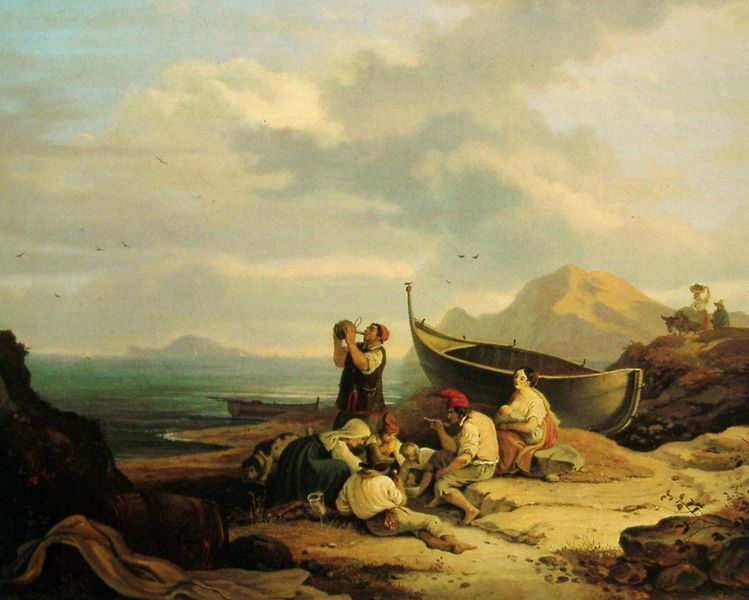
Titel: Massa bei Sorrento mit Blick auf Capri
Künstler: Johann Heinrich Schilbach
Standort: Schweinfurt
Institution: Museum Georg Schäfer
Schlagwörter: berg, blau, felsen, gemälde, gruppe, himmel, mann, meer, wasser, weiß, wolken, fluss, frauen, gelb, grün, landschaft, menschen, ocker, sand, see, sitzen, ufer, abend, braun, brust, frau, hut, kleid, licht, männer, schwarz, szene, hund, rot, tier, tiere, tuch, wolke, beige, malerei, alkohol, bart, flasche, mütze, mützen, trinken, faru, stein, steine, ferne, horizont, natur, vögel, busch, sonne, insel, tücher, decke, familie, gewänder, kind, boot, boote, esel, genre, kahn, kinder, pferd, reiter, krug, deutschland, schürze, küste, schiff, strand, wellen, liegen, italien, fischer, berge, fels, gebirge, gipfel, klippen, kuh, baby, pause, picknick, rast, romantik, möwe, möwen, essen, löffel, wein, spielen, kopftuch, rauchen, ruderboot, figurativ, stimmung, junge, warten, liegend, klippe, gefäß, vulkan, fischerboot, ideal, stillen, geschirr, fass, mahlzeit, mittelalter, griechenland, aufbruch, arkadien, deck, landschatf, netz, fischerin, inseln, säugling, mütter, besatzung, merr, durst, säugen, trunk, blau grün, kalebasse, am strand, puase